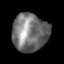
Tissue: lung
Cell type: Epithelial cells
Senescence score: 0.07074
Nuclear area (px): 1321
Mean DAPI intensity: 116.379